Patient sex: F
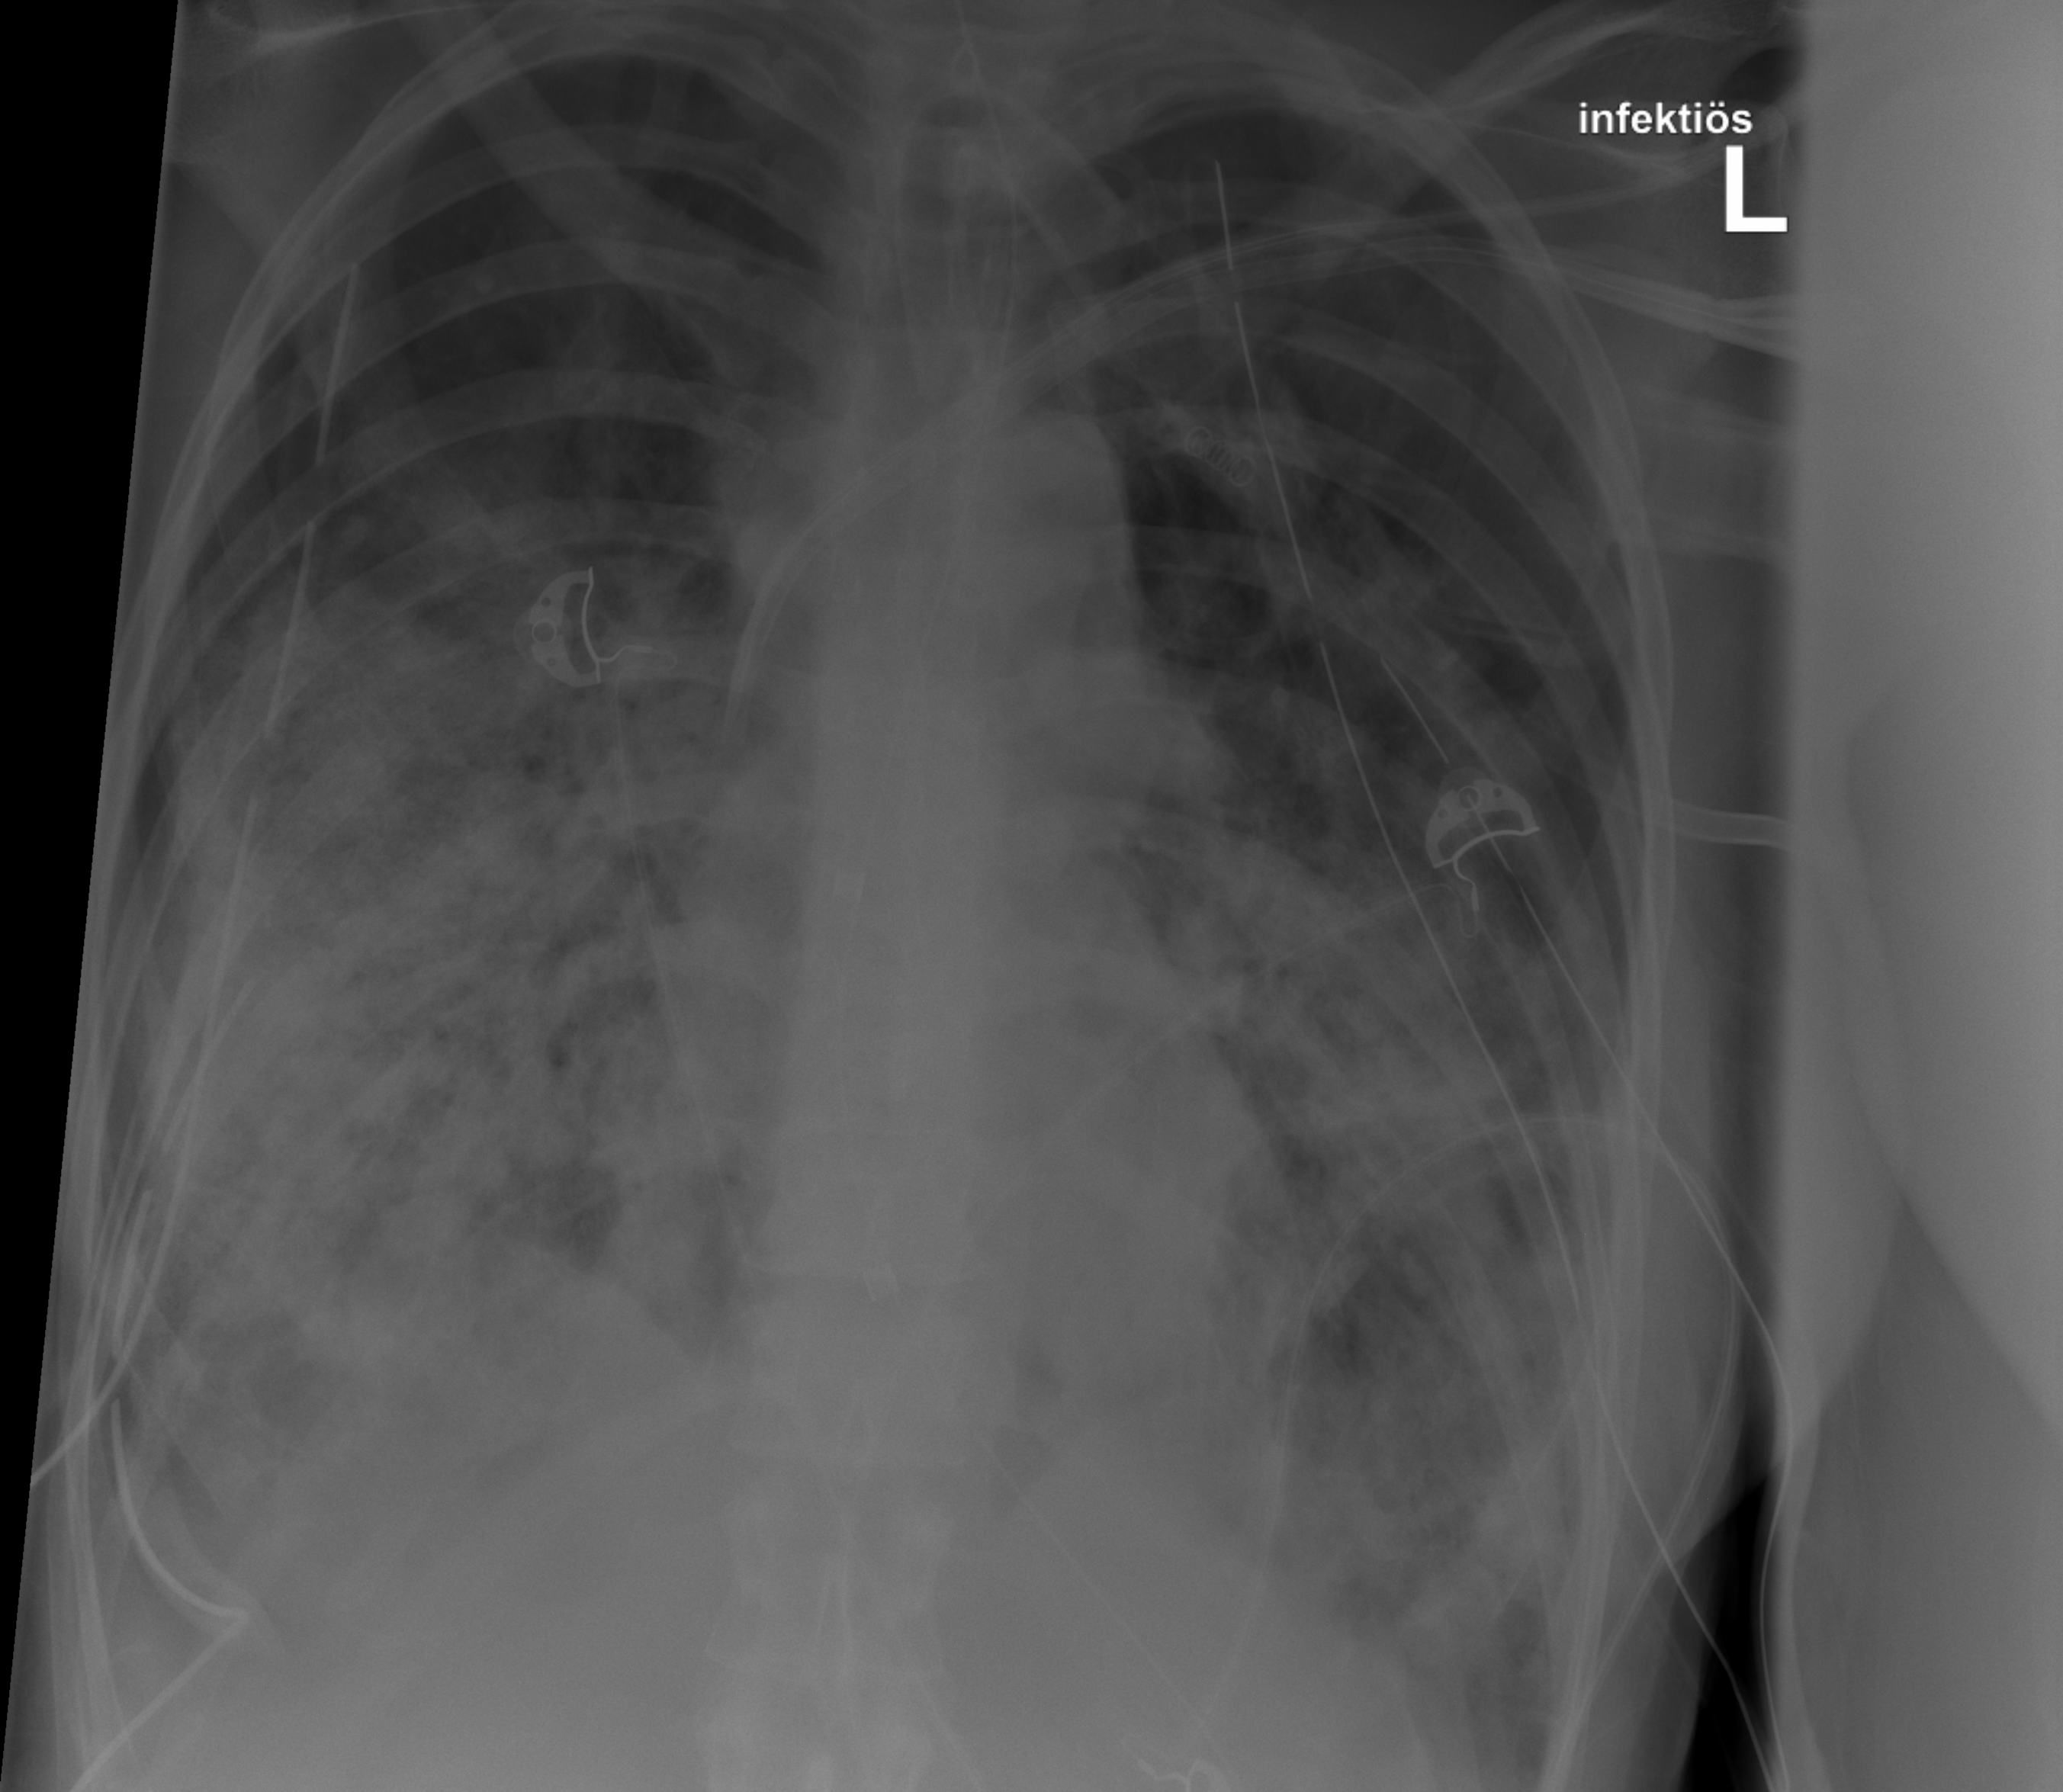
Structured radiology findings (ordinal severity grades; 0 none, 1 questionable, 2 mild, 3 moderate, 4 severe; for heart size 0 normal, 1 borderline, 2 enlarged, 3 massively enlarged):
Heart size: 0
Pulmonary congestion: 0
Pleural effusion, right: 2
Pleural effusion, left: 0
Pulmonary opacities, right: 3
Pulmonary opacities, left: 3
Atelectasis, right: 3
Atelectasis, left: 3